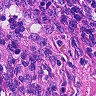
Metastatic tissue present: no